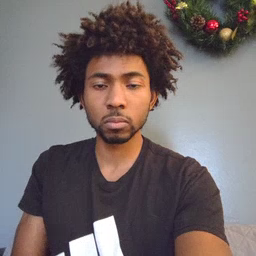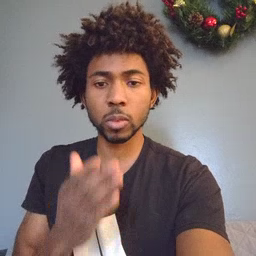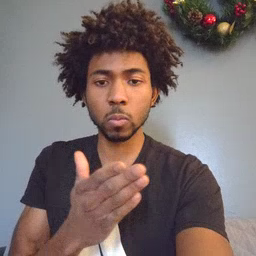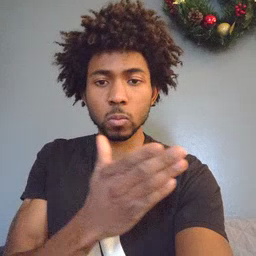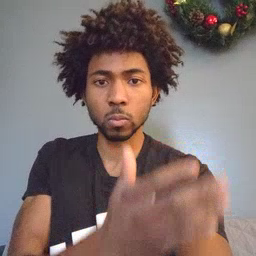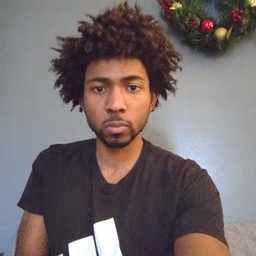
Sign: boat